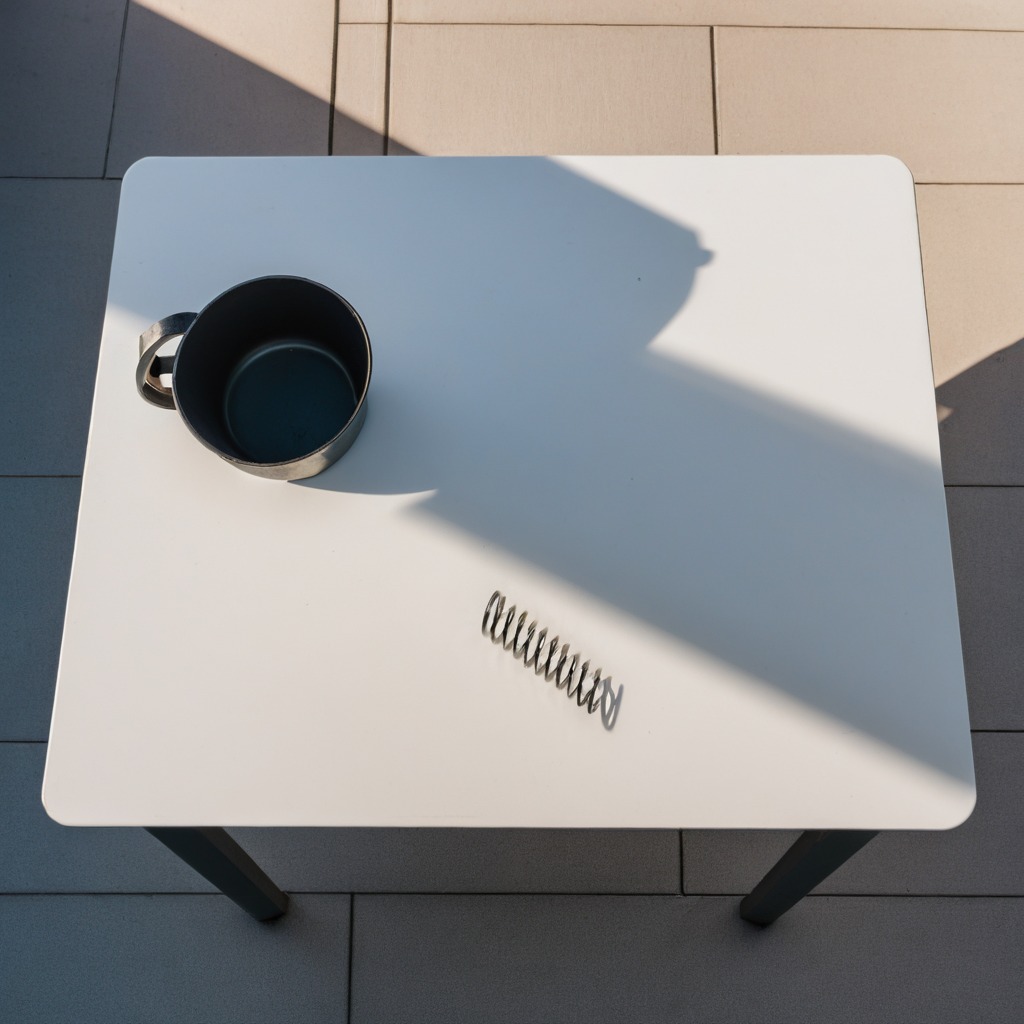
A coiled metal spring is lying on the table.